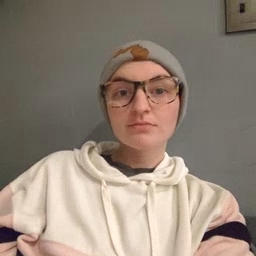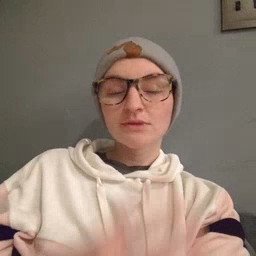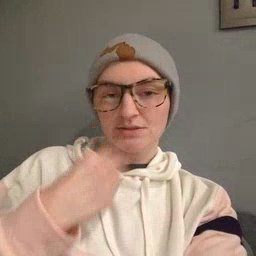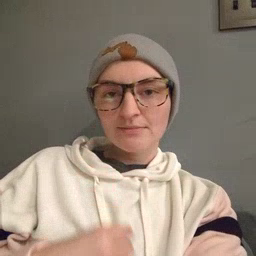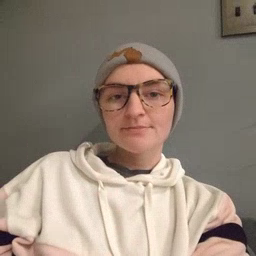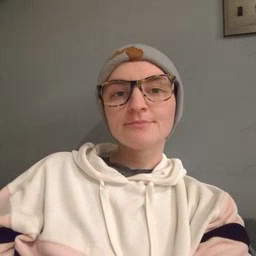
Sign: sleep